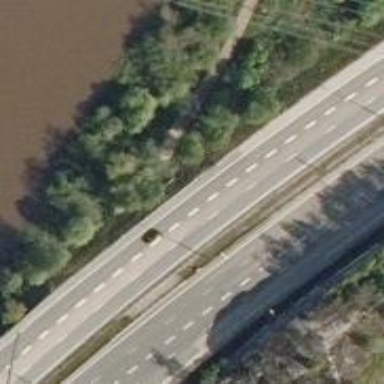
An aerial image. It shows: Asphalt cycle track.